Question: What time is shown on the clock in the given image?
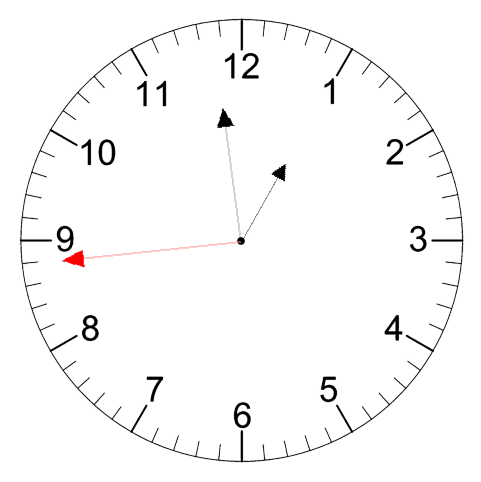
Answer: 12:58:44